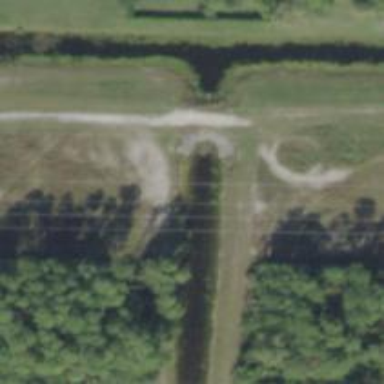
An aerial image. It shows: Culvert tunnel crossing over canal.